Field crop: maize
Growth stage: 2
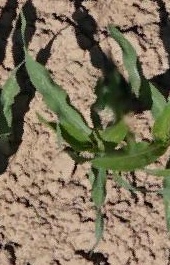
Species: maize